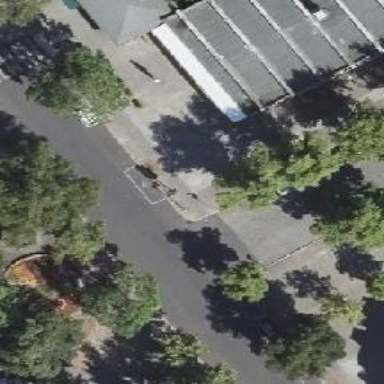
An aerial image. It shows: Residential road with asphalt surface. There are sidewalks on both sides. There is parallel on-street parking available on both sides of the road.